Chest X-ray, AP view. Patient: 34 years old, sex F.
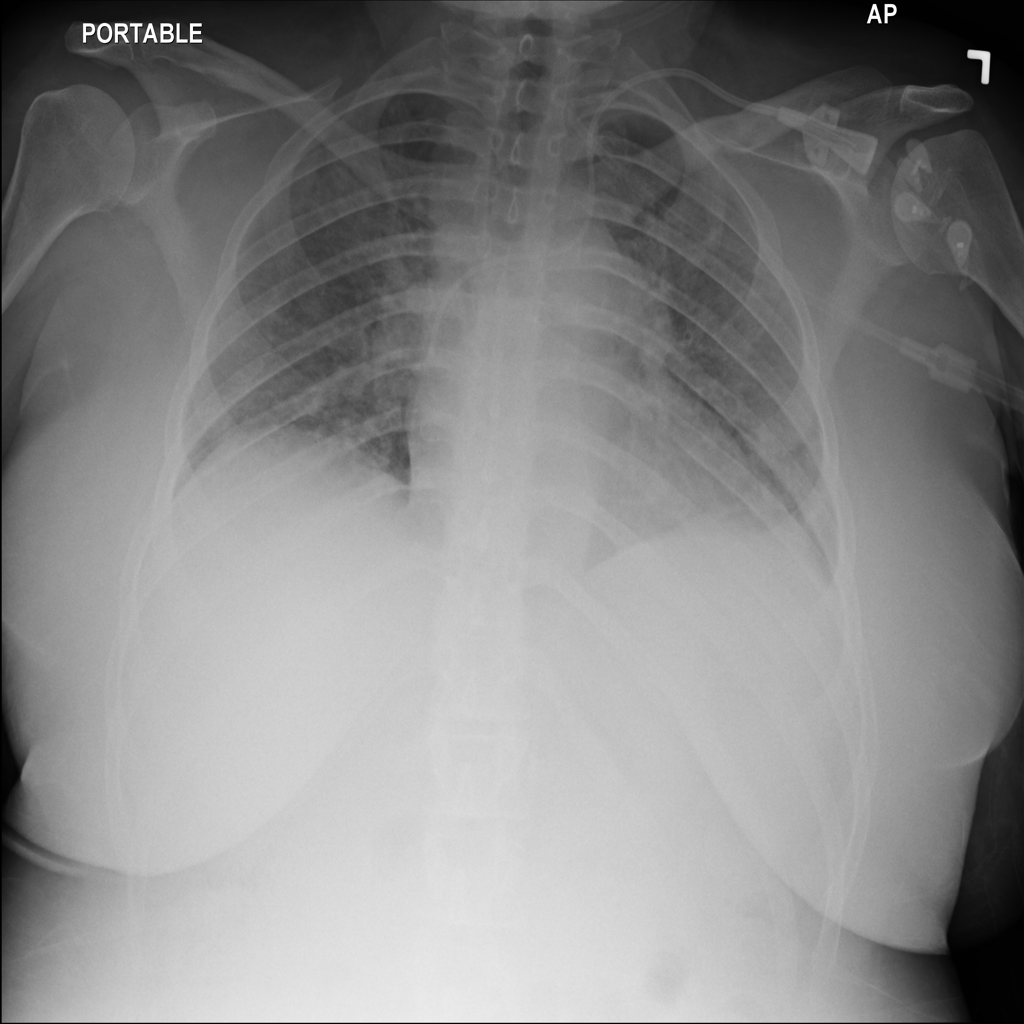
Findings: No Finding